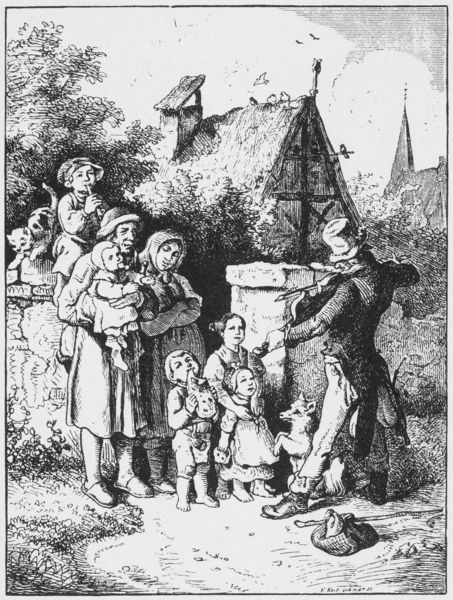
Titel: Der Dorfgeiger (aus dem Sächsischen Volkskalender für das Jahr 1845 von Gustav Nieritz)
Künstler: Ludwig Richter
Schlagwörter: mann, wolf, frauen, menschen, frau, hut, zeichnung, dach, gras, haus, hund, zaun, zylinder, instrument, hütte, familie, kind, musik, musiker, kinder, sack, welpe, unterhaltung, mauer, baby, katze, schwarzweiß, beutel, flöte, geiger, andacht, grad, ehrfurcht, show, magier, zauberer, wandermusiker, flöre